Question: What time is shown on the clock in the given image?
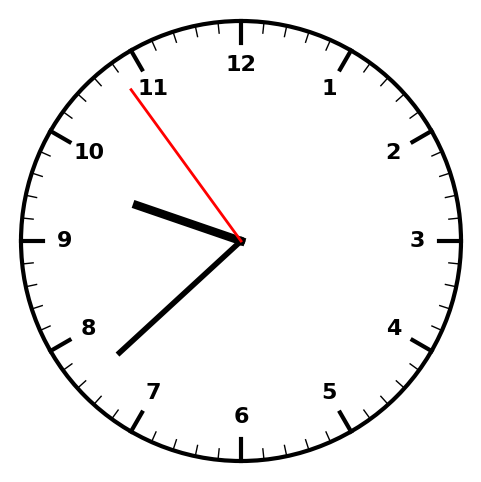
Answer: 09:37:54